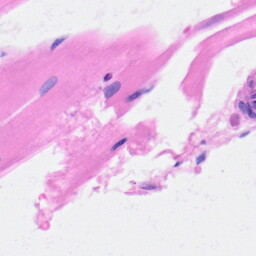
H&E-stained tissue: Heart